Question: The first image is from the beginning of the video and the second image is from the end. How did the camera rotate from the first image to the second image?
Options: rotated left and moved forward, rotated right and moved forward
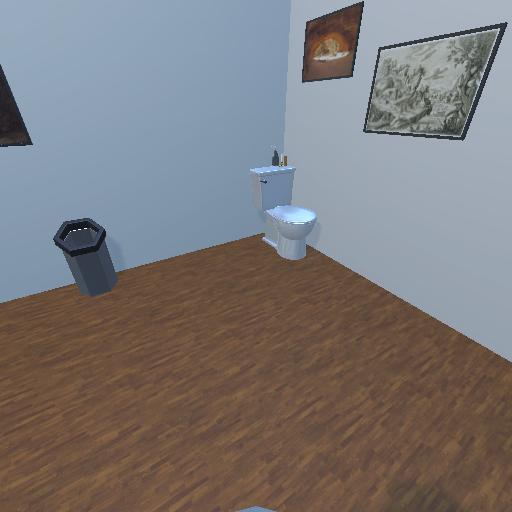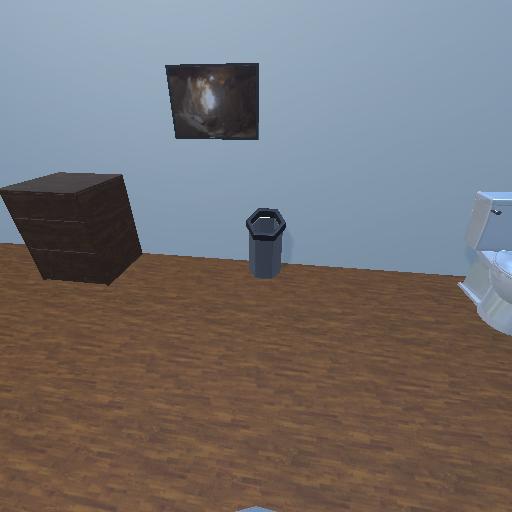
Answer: rotated left and moved forward